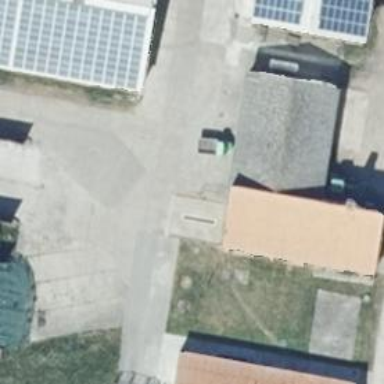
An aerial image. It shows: Gabled roof of grey-colored farm auxiliary building with its roof oriented along the structure.